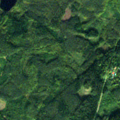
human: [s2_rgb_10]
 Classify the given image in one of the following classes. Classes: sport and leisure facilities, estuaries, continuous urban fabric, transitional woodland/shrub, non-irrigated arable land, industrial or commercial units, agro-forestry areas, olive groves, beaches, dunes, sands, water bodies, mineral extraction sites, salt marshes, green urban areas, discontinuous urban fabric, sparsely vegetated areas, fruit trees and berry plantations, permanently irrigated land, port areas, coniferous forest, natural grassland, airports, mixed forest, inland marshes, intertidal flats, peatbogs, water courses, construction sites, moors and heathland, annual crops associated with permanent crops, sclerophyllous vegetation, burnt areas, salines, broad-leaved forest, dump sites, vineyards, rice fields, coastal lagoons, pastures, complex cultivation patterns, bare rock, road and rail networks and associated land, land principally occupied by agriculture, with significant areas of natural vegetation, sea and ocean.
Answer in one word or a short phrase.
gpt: coniferous forest, mixed forest